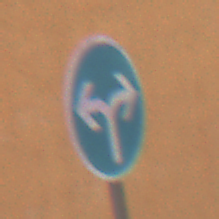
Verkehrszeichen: VorgeschriebeneFahrtrichtungRechtsOderLinks
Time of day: Midday
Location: Outdoor (Urban)
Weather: Overcast
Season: NotSpecified
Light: Natural